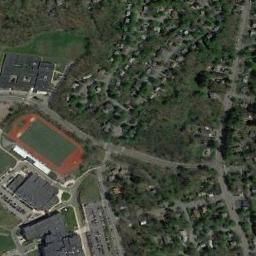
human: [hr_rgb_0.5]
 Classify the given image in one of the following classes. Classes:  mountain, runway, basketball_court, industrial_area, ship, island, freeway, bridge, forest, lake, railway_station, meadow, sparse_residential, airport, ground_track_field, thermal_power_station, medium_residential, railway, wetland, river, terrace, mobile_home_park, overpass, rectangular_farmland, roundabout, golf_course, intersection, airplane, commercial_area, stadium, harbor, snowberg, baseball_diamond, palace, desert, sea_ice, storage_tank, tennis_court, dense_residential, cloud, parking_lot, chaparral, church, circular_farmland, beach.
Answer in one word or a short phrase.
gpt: ground_track_field